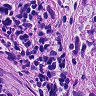
Metastatic tissue present: yes